Question: I am trying to run a search through column 2 (data type: number) on my datagridview but keep getting the following error message:
'''
An unhandled exception of type 'System.NullReferenceException' occurred in SpeedyRent.exe
Additional information: Object reference not set to an instance of an object.
'''
The error is being thrown at 'if (!string.Equals(row.Cells[1].Value.ToString(), driverNo.Text, StringComparison.OrdinalIgnoreCase))'

What is it that I'm doing wrong? I've included my code below:
'''
void driverSearch()
{
CurrencyManager manager = (CurrencyManager)BindingContext[dataGridView1.DataSource];
manager.SuspendBinding();
bool shouldNotFilter = string.IsNullOrEmpty(driverNo.Text);
foreach (DataGridViewRow row in dataGridView1.Rows)
{
if (shouldNotFilter)
{
row.Visible = true;
}
else
{
if (!string.Equals(row.Cells[1].Value.ToString(), driverNo.Text, StringComparison.OrdinalIgnoreCase))
{
row.Visible = false;
}
else
{
row.Visible = true;
}
}
}
manager.ResumeBinding();
}
private void driverNo_KeyUp(object sender, KeyEventArgs e)
{
driverSearch();
}
private void driverNo_TextChanged(object sender, EventArgs e)
{
driverSearch();
}
private void driverNo_KeyPress(object sender, KeyPressEventArgs e)
{
if (!char.IsControl(e.KeyChar) && !char.IsDigit(e.KeyChar))
{
e.Handled = true;
}
driverSearch();
}
'''
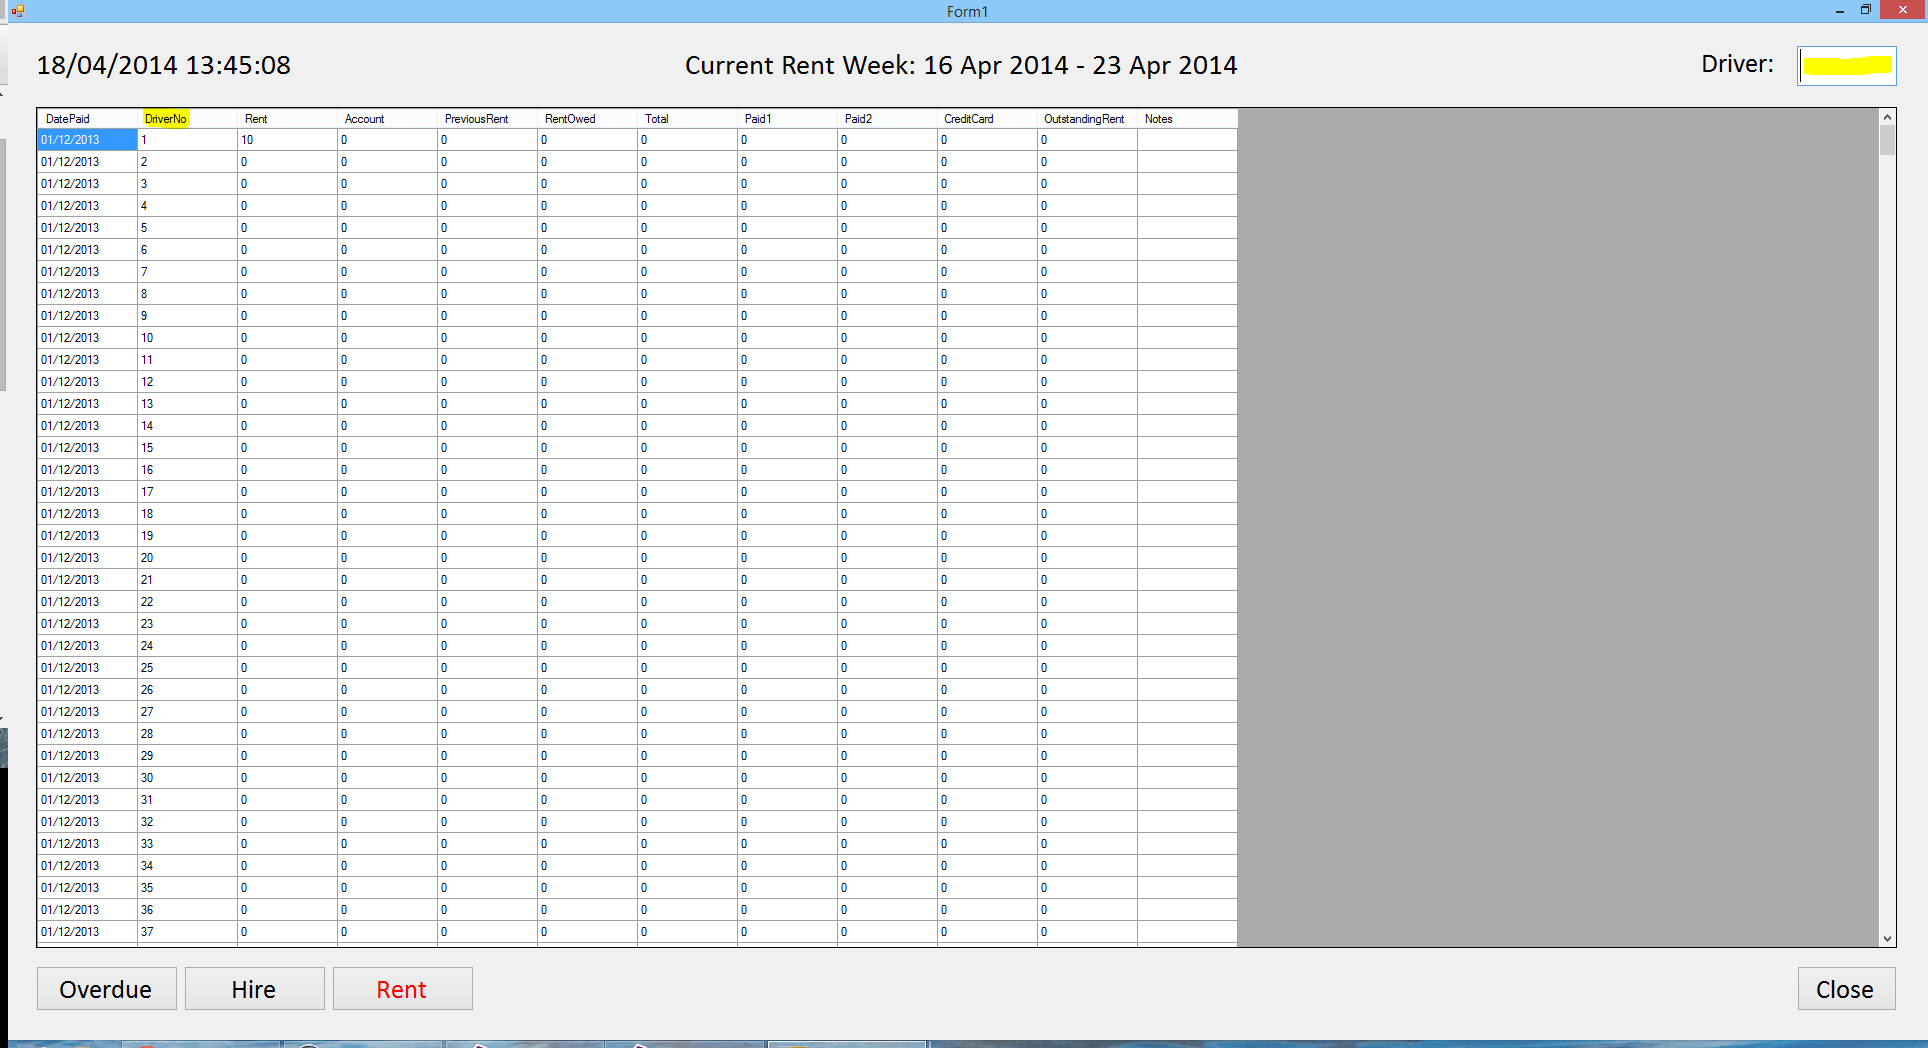
Answer: try this block in foreach loop:
'''
if (shouldNotFilter)
{
row.Visible = true;
}
else
{
if(row.Cells[1].Value == null)
{
row.Visible = false;
}
else
{
if (!string.Equals(row.Cells[1].Value.ToString(), driverNo.Text, StringComparison.OrdinalIgnoreCase))
{
row.Visible = false;
}
else
{
row.Visible = true;
}
}
}
'''